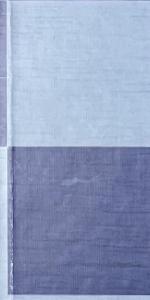
Label: Empty